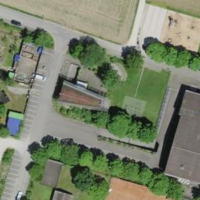
EUNIS habitat code: 53
Species observed at this site:
Sedum album
Pilosella officinarum